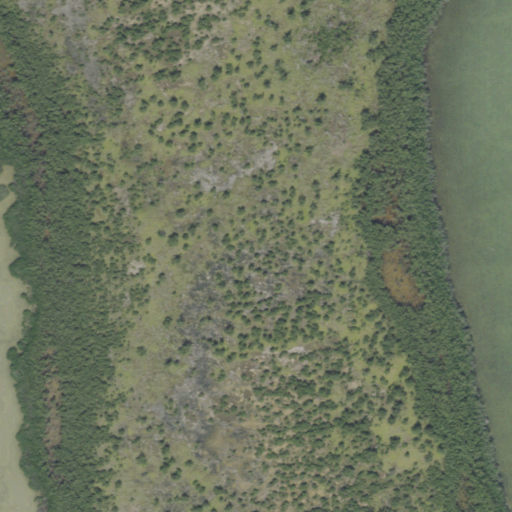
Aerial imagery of cape in Florida named Terrapin Point containing herbaceous wetlands, woody wetlands, and open water